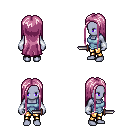
a pixel art fantasy rpg character, female body template, dark elf, purple skin, blue vest, gold greaves, pink extra-long hairstyle, white cloth bracers, dagger, four views (front, back, left, right), 2x2 character sprite sheet, small pixel art, hard edges, no anti-aliasing